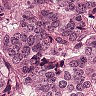
Metastatic tissue present: yes